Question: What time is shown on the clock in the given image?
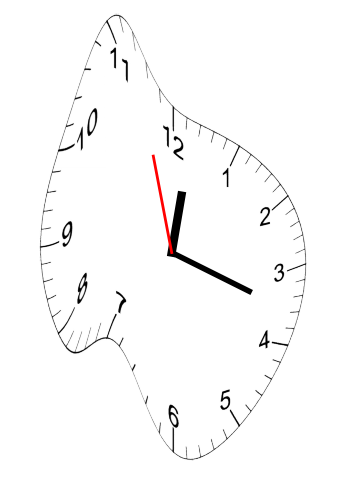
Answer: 12:17:57